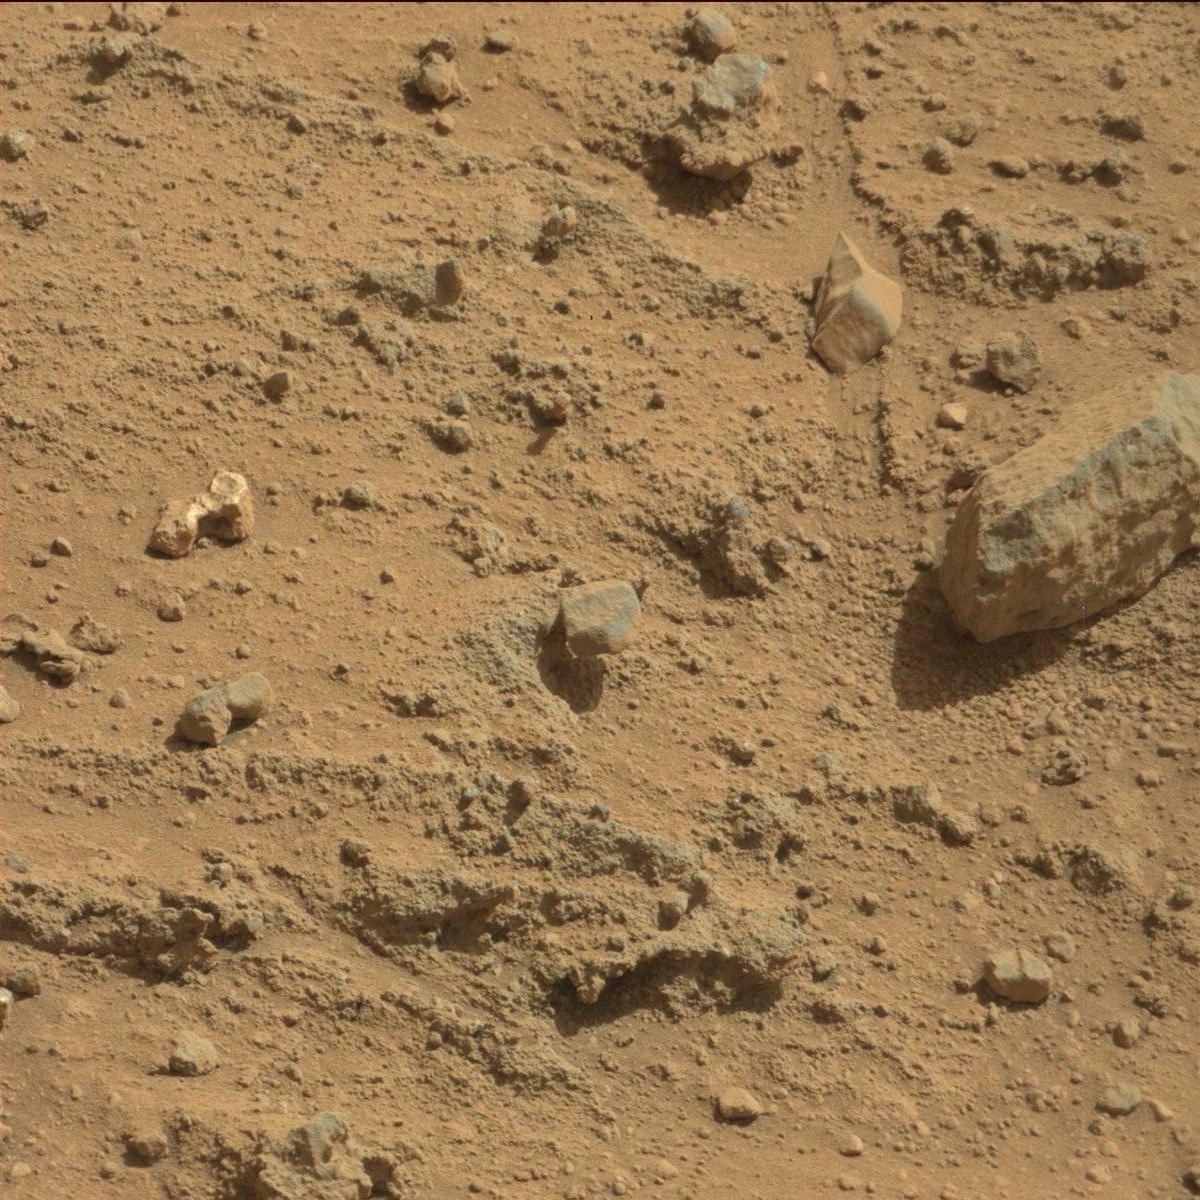
Terrain classes present: Bedrock, Rock, Sand / Soil